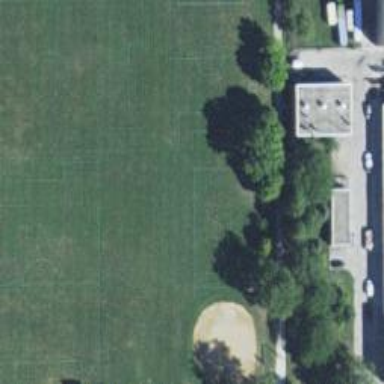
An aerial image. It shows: Baseball pitch for leisure and sports activities.